Field crop: tomato
Growth stage: 1
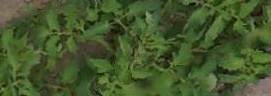
Species: tomato